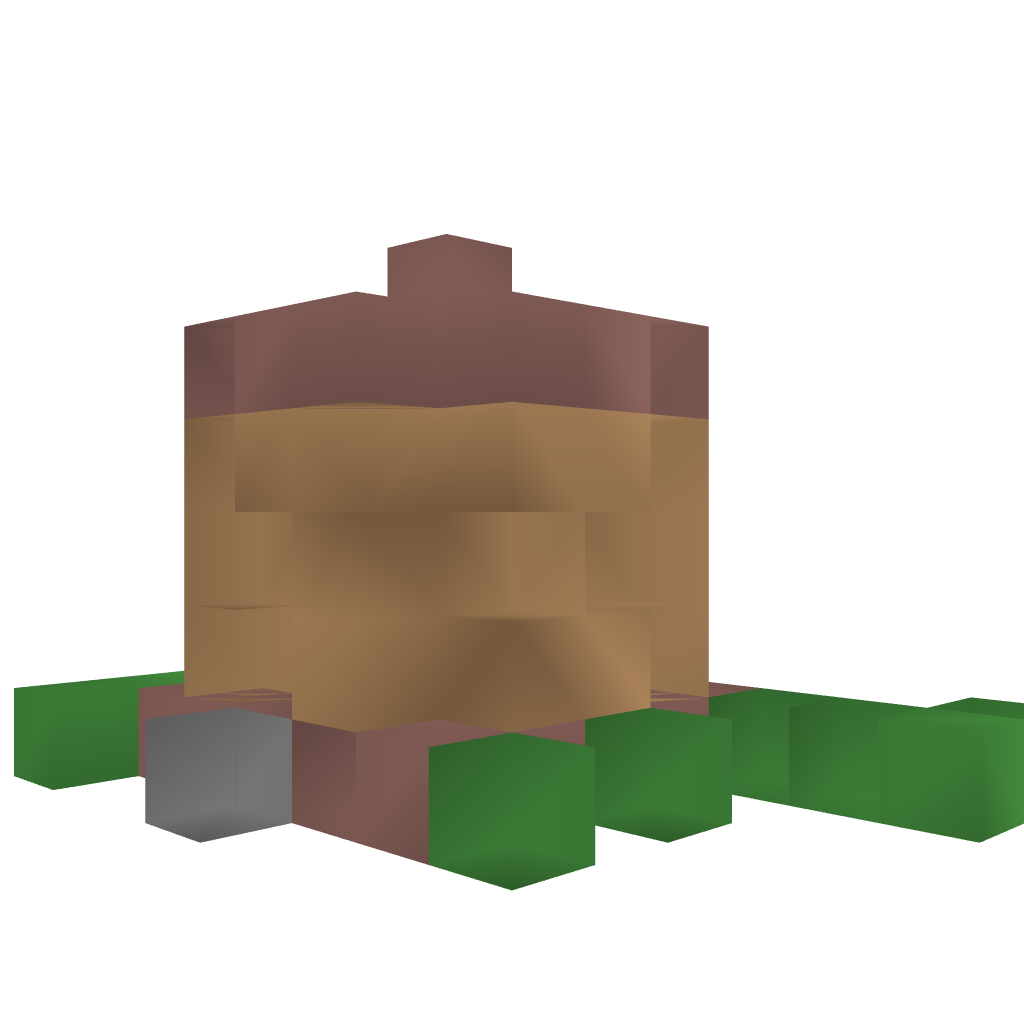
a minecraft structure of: The Dimensional Ripper bad low quality